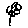
Label: flower